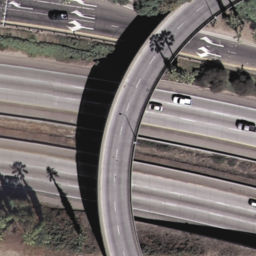
Label: overpass